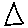
Label: triangle